Aerial crown-view tile of a tropical tree (Barro Colorado Island, Panama), acquired 20241112:
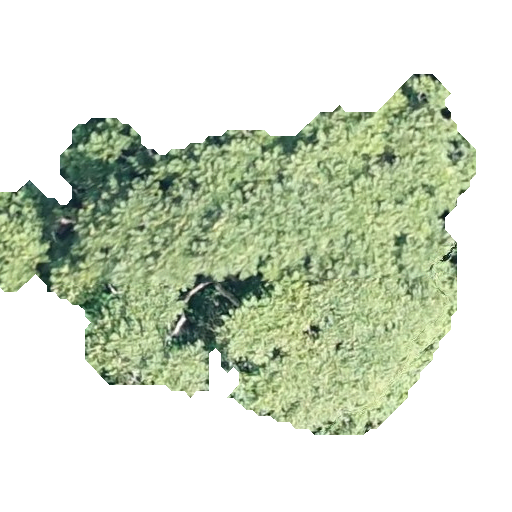
Species: Jacaranda copaia
GBIF accepted scientific name: Jacaranda copaia
Crown area: 174.623 m²